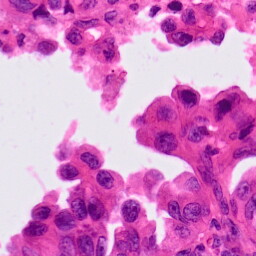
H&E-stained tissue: Lung